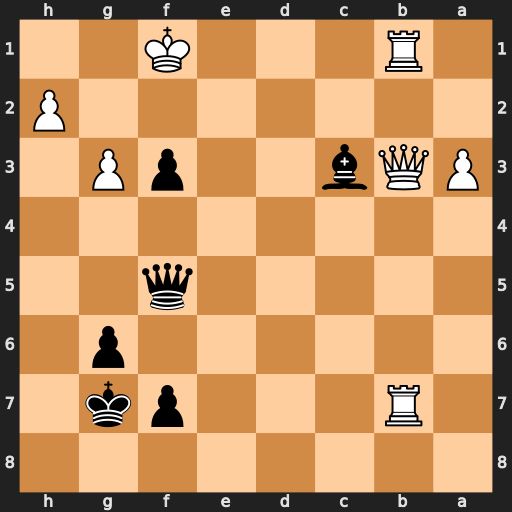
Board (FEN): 8/1R3pk1/6p1/5q2/8/PQb2pP1/7P/1R3K2
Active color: b
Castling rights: -
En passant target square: -
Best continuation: Qh3+ Kf2 Qg2+ Ke3 Qe2+ Kf4 Bd2+